Question: The '<p>' text doesn't change when I click the button.
An alert message shows that output and text variables are correct. But still the Inner Text of '<p>' doesn't change.

Here's the HTML:
'''
<input type="text" id="msg"><br>
<button onclick="Message()">Submit</button><br>
<h2>Last Message:</h2>
<p class="msg">Message</p>
'''
This is the JS:
'''
function Message(){
var text = document.getElementById("msg").value;
var output = document.getElementsByClassName("msg")[0].innerHTML;
output = text;
}
'''
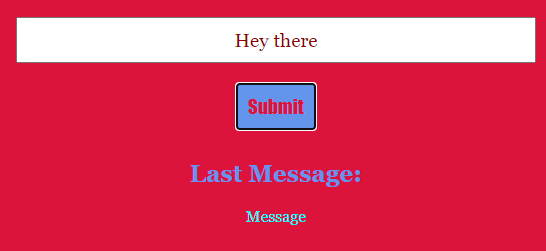
Answer: You have to set the message directly onto the 'innerHTML' property of the DOM node. Fixed example:
'''
function Message() {
var text = document.getElementById("msg").value;
document.getElementsByClassName("msg")[0].innerHTML = text;
}
'''
'''
<input type="text" id="msg"><br>
<button onclick="Message()">Submit</button><br>
<h2>Last Message:</h2>
<p class="msg">Message</p>
'''